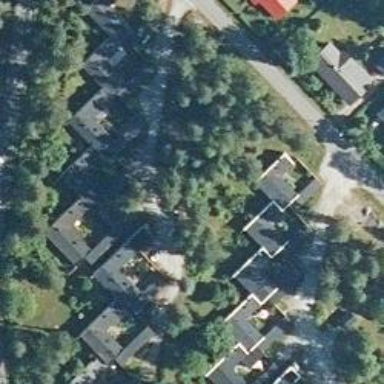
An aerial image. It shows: Living street.